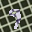
Label: 9